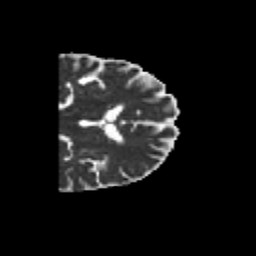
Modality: MD
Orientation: coronal
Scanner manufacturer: siemens
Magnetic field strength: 3 T
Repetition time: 6.8 s
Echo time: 0.093 s